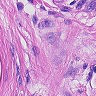
Metastatic tissue present: yes